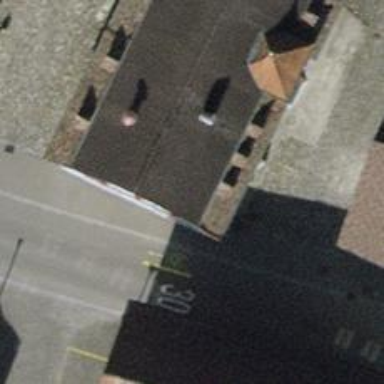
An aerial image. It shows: Beauty shop.